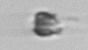
Label: Apedinella